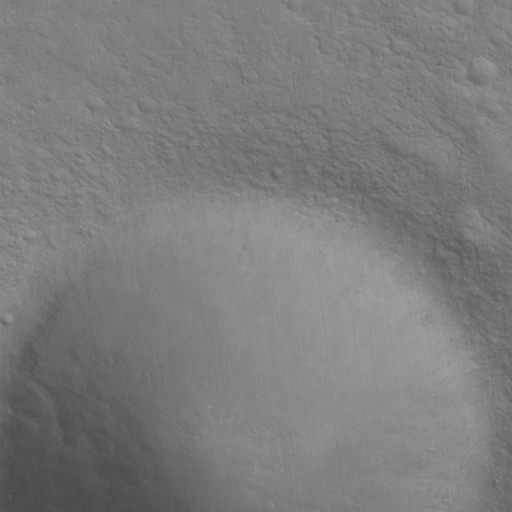
Classes present: Background